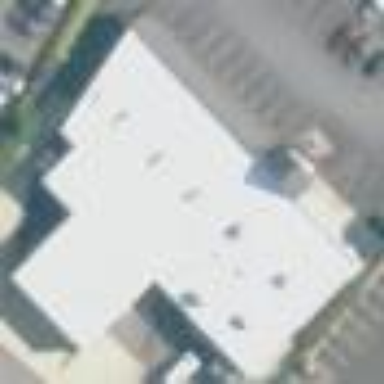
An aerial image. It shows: Retail building.